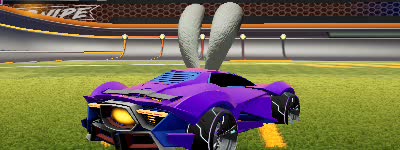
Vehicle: werewolf